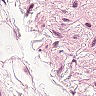
Metastatic tissue present: no